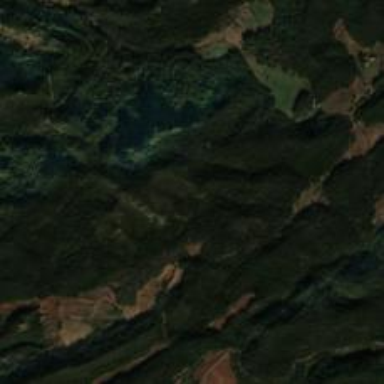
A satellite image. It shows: Natural ridge in the landscape.